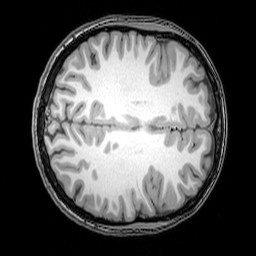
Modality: T1w
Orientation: axial
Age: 20
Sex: female
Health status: healthy
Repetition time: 0.081 s
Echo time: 0.037 s